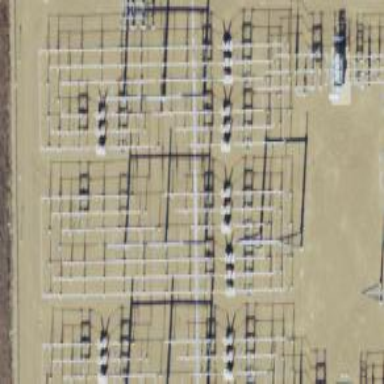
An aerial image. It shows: Switch used for power control.